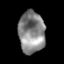
Tissue: prostate
Cell type: Epithelial cells
Senescence score: 0.3071
Nuclear area (px): 1071
Mean DAPI intensity: 135.684